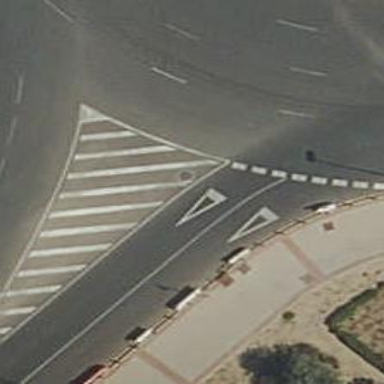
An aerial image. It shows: Road with "give way" sign.